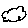
Label: cloud